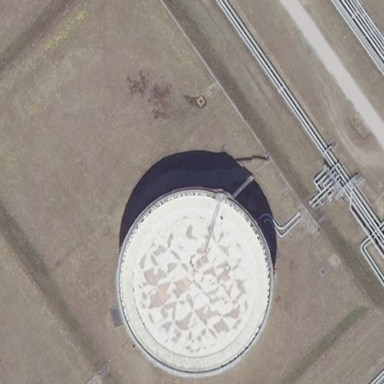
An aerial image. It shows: Storage tank which is man-made.